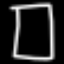
Label: square